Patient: sex M, age 72
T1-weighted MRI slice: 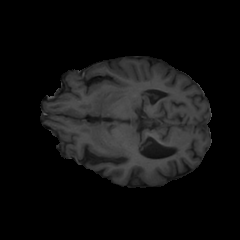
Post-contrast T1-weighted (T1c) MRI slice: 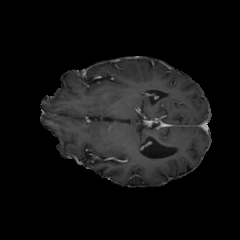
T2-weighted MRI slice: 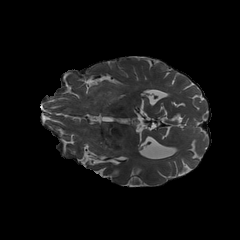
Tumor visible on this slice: yes
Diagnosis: Glioblastoma, IDH-wildtype
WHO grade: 4